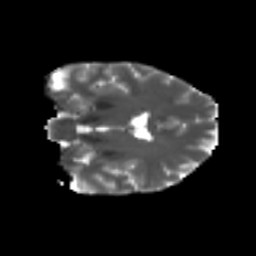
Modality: T2w
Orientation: coronal
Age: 35
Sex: female
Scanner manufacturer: ge
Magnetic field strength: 3 T
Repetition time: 7.8 s
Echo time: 0.0606 s